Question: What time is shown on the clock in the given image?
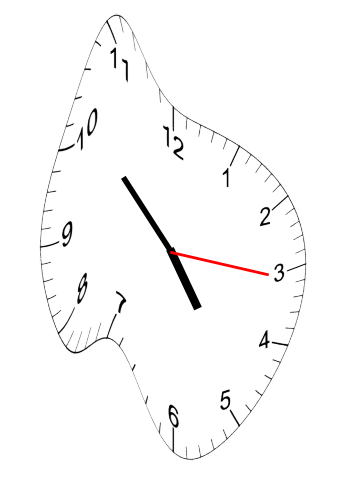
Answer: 04:52:16